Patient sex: F
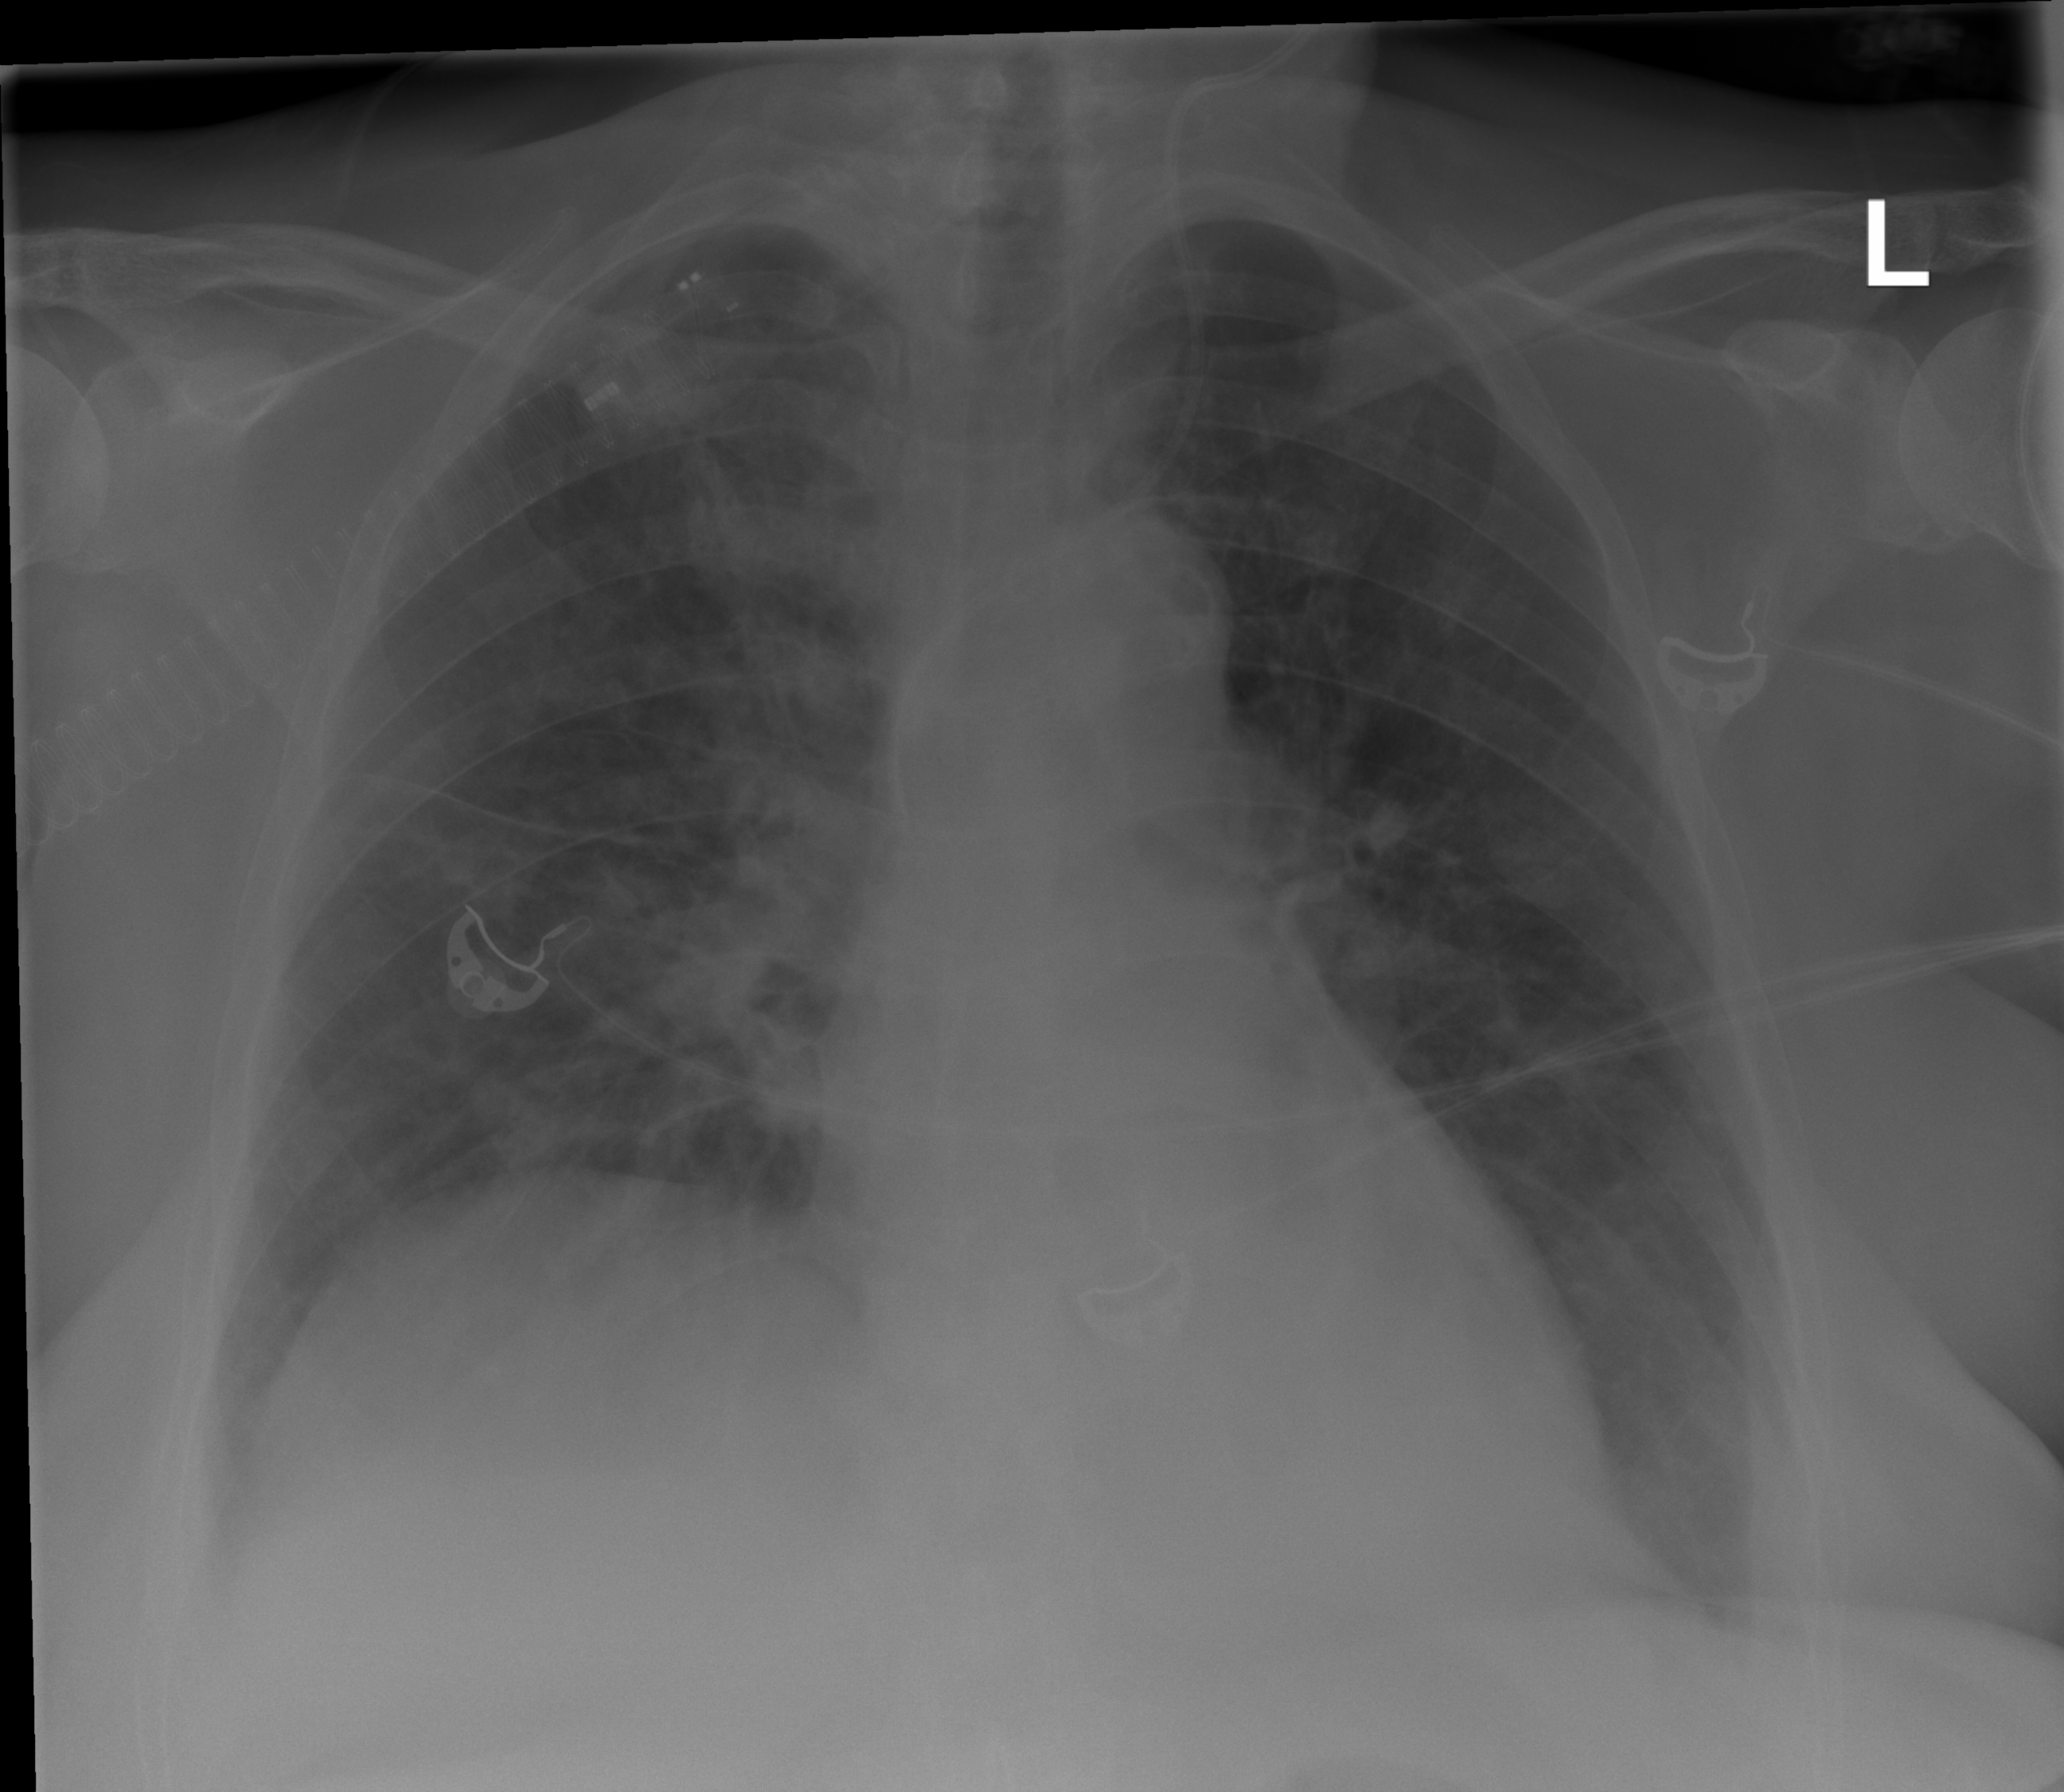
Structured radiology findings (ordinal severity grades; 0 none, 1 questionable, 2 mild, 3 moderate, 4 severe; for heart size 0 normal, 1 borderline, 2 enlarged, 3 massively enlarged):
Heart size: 0
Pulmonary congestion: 2
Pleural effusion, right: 2
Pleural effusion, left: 2
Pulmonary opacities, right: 2
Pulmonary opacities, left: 1
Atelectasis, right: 2
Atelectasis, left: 0